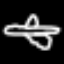
Label: airplane